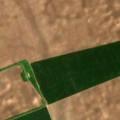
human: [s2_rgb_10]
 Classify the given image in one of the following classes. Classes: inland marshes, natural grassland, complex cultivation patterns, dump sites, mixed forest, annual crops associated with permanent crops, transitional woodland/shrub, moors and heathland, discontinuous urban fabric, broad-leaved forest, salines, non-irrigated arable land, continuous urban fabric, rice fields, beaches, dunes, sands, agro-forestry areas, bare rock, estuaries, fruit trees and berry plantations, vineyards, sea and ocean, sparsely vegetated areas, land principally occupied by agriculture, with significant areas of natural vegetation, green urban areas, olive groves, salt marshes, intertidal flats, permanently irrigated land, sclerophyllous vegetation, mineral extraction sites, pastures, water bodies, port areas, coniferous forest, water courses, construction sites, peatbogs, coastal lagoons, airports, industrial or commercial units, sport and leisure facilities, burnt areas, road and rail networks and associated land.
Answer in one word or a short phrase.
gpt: non-irrigated arable land